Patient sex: F
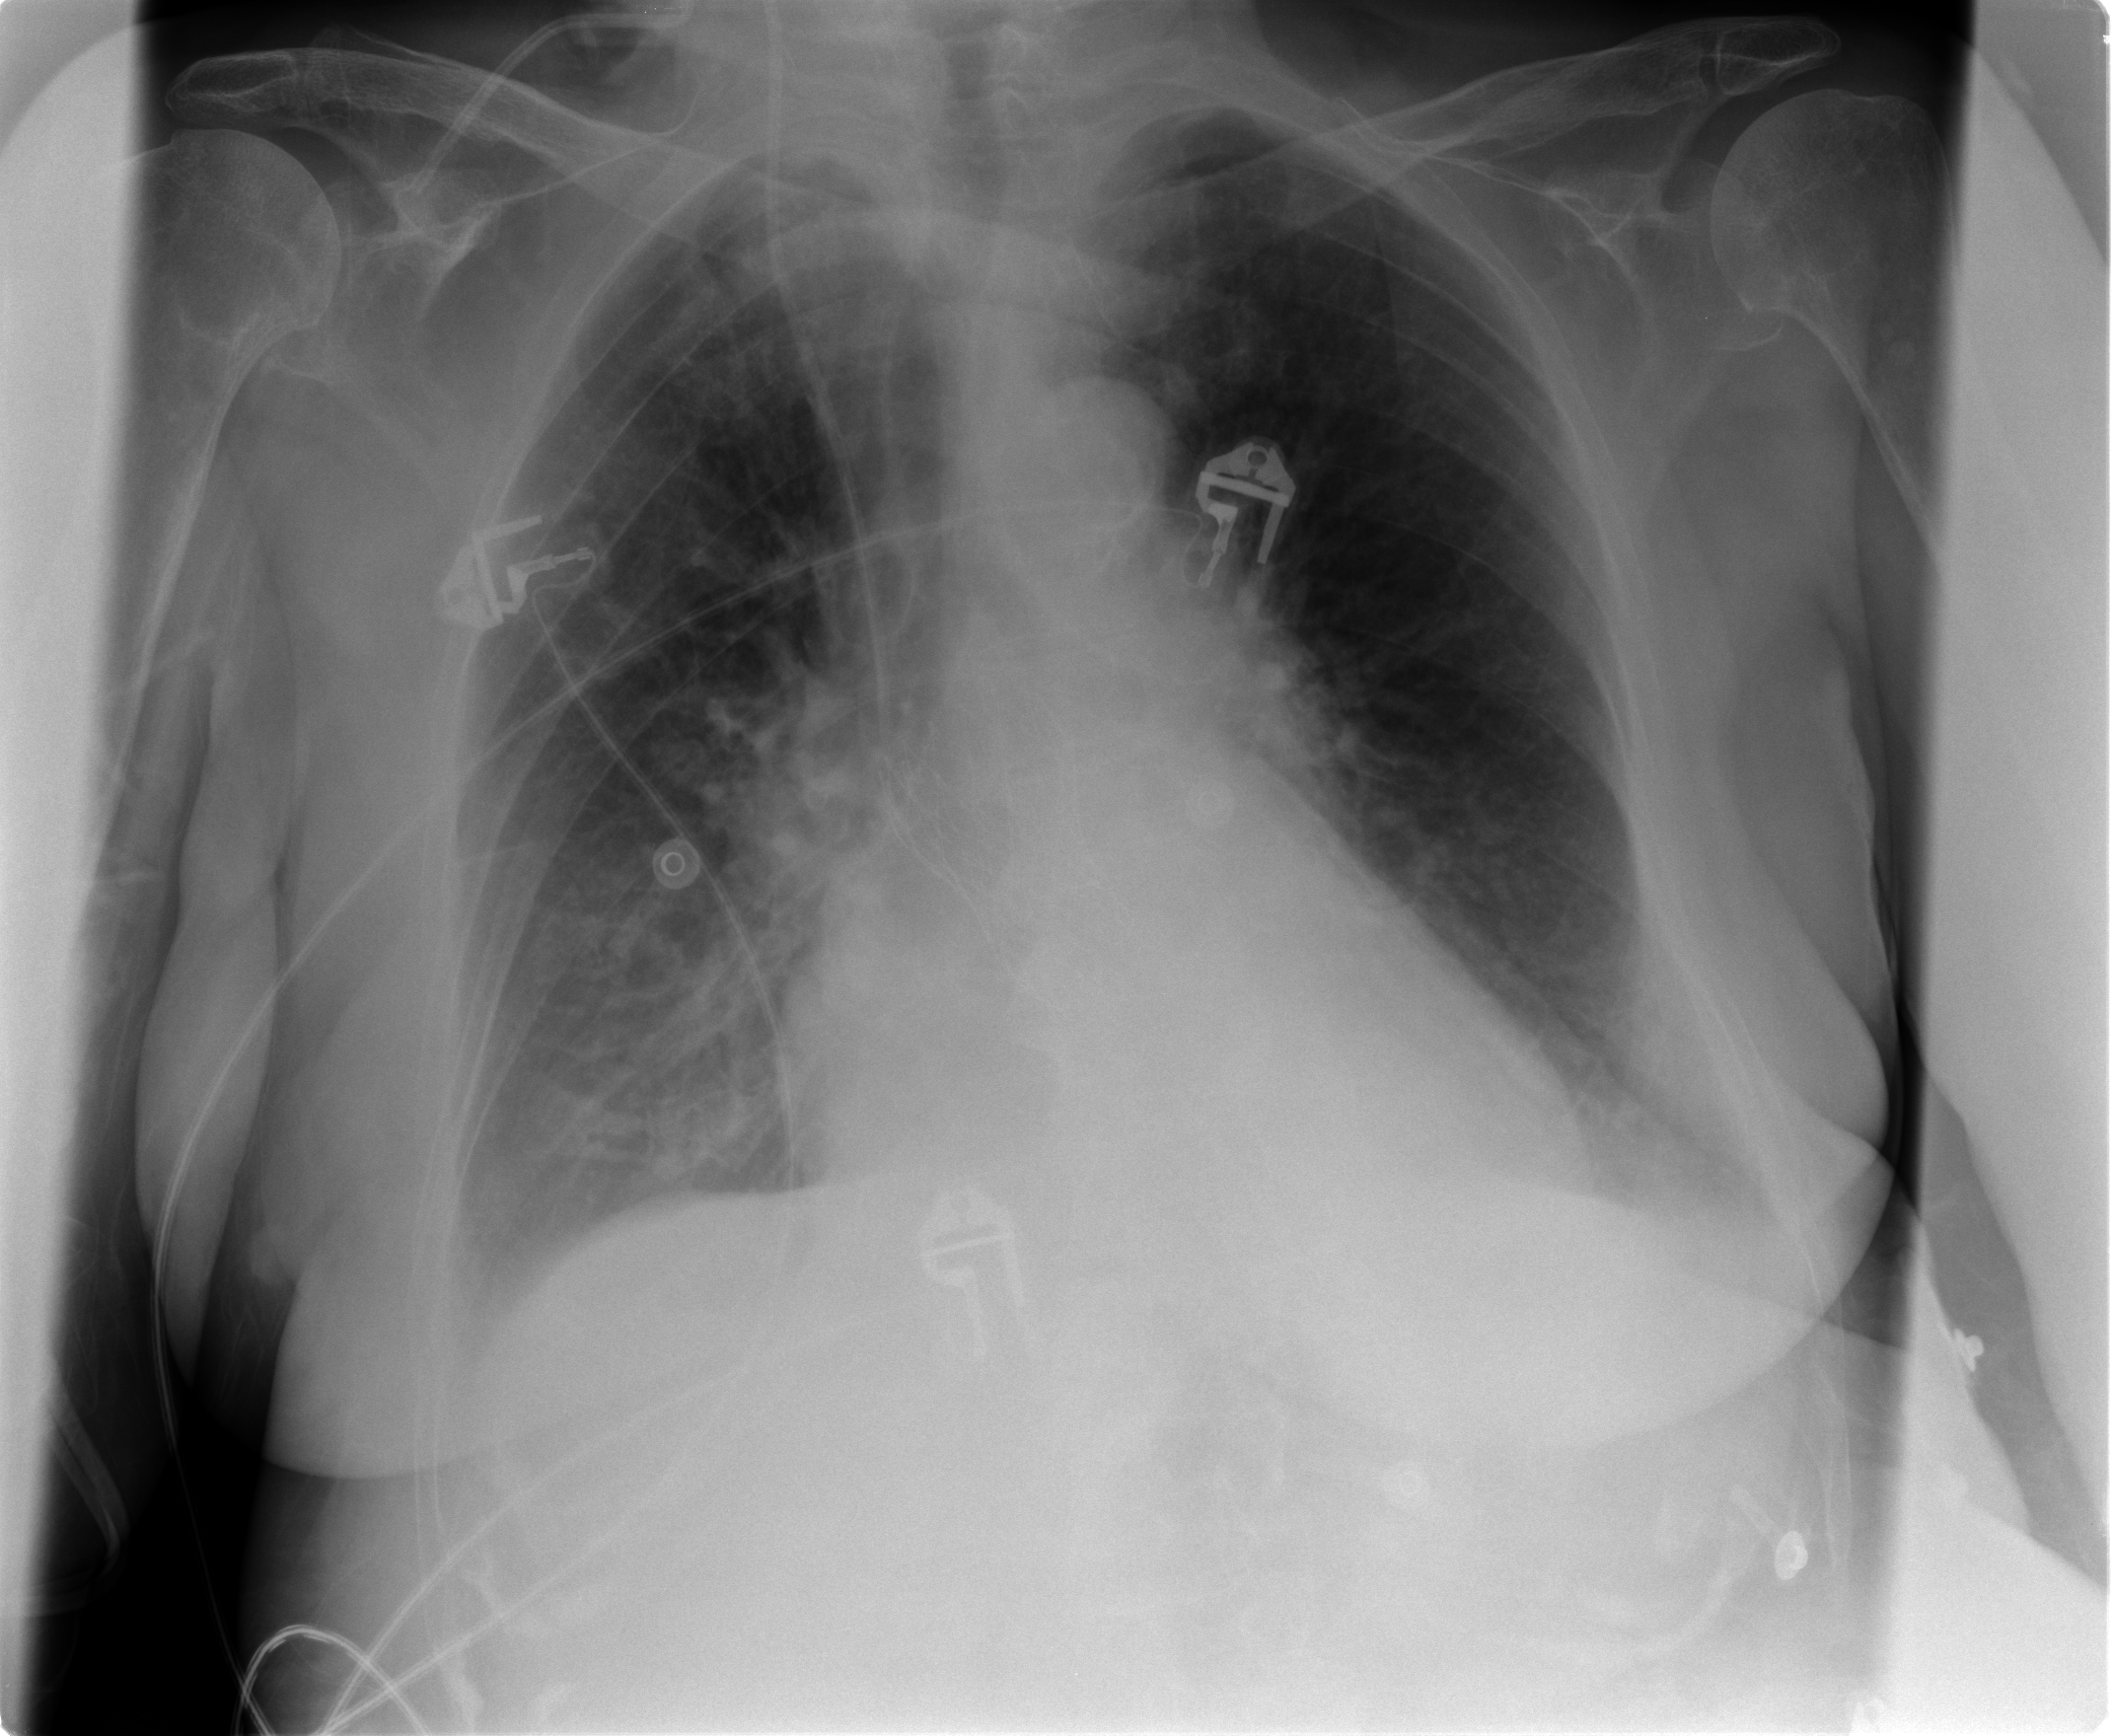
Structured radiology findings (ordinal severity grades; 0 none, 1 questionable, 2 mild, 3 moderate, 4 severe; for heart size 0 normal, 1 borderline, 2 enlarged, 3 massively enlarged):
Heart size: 1
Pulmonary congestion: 2
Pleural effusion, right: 2
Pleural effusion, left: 2
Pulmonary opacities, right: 2
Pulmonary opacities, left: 1
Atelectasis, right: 2
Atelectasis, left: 2